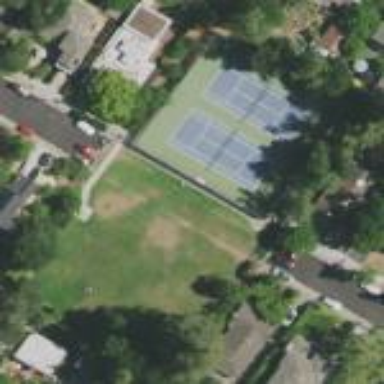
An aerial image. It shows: Park with tennis facilities on recreation ground.